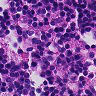
Metastatic tissue present: no